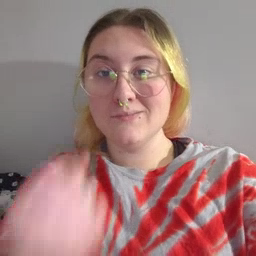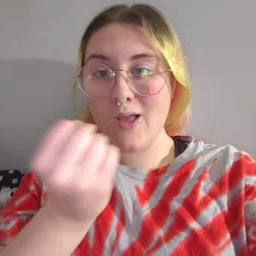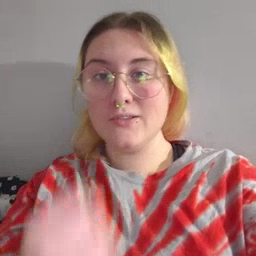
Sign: drawer